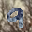
Label: 9